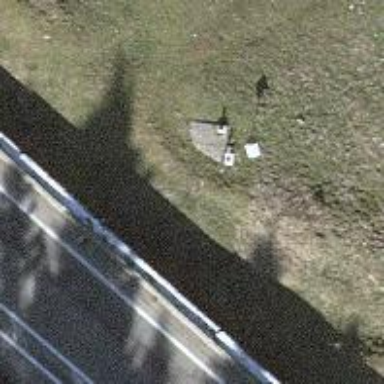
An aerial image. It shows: Pipeline marker.